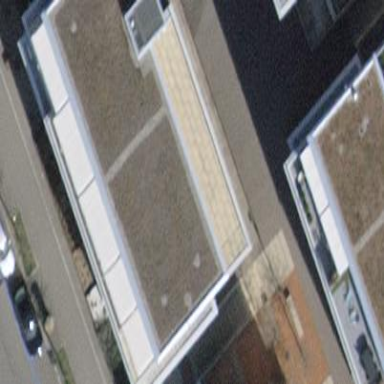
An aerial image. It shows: The building has flat roof that is oriented across.